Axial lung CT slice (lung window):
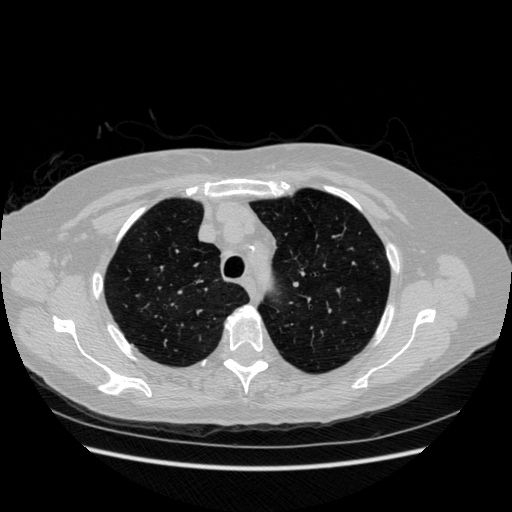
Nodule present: no